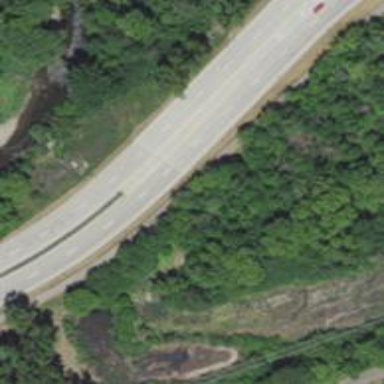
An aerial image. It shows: Secondary road.